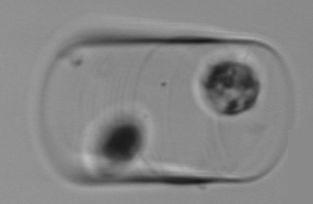
Label: Guinardia_flaccida